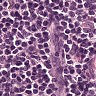
Metastatic tissue present: no